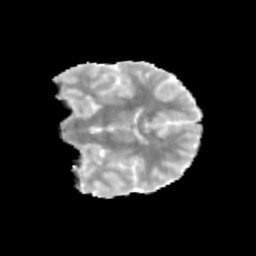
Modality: MD
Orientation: coronal
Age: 13
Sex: male
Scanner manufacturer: siemens
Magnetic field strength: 3 T
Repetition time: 3.8 s
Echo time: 0.07 s